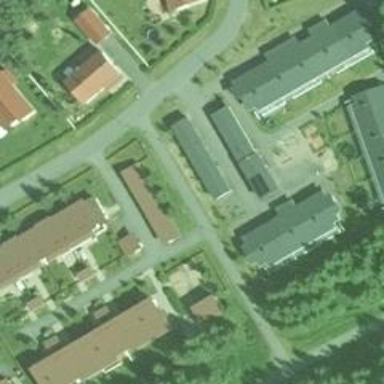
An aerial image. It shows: Living street.